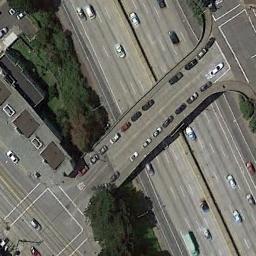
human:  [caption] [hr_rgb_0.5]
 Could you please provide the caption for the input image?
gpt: Two overpasses and a road cross here .

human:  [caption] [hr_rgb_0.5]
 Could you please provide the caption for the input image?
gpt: The overpass is next to some trees with some cars .

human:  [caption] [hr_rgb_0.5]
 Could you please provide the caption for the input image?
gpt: The cross-line overpass is over the road and some cars are driving on the roads and the overpass .

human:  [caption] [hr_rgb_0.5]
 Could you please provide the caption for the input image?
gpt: Many cars are on the overpass .

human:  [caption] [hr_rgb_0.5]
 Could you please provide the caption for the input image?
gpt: There are some green trees beside the overpass .